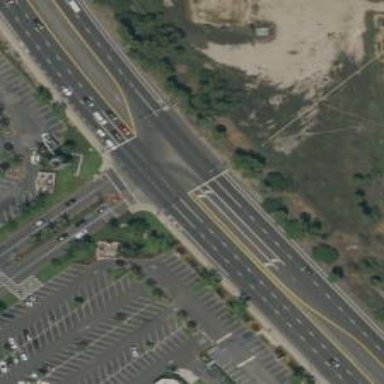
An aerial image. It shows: Trunk highway.